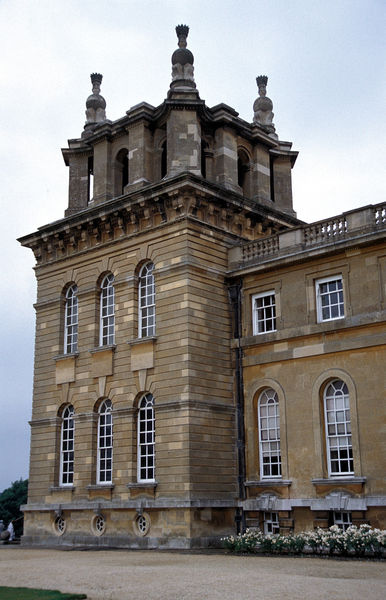
Titel: Südfassade, südwestlicher Eckturm
Künstler: John Vanbrugh
Standort: Woodstock, Oxfordshire
Institution: Blenheim Palace
Schlagwörter: blau, himmel, weiß, wolken, gelb, grün, ocker, sand, ausschnitt, blumen, braun, fenster, frankreich, grau, säule, säulen, anlage, dach, gebäude, gras, haus, park, rasen, rosen, rot, schloss, weg, wiese, beige, architektur, barock, rahmen, sockel, stein, steine, brüstung, büsche, adel, drei, pflanzen, england, renaissance, rund, turm, amphore, garten, deutschland, balkon, farbig, ecke, ansicht, fassade, mauer, sprossenfenster, ziegel, hecke, hof, platz, rundbogen, detail, symmetrie, ramen, geländer, zinnen, anbau, foto, fotografie, bögen, blühen, fugen, eckig, rechteck, sprossen, palast, rundfenster, balustrade, mauerwerk, seite, kathedrale, photo, rustika, schoss, gesims, sandstein, rundbögen, beet, rabatte, kellerfenster, pavillon, fotographie, ziege, landsitz, klassisch, bauwerk, aufbau, versailles, attika, seitenflügel, rundbogenfenster, sockelzone, rustica, balluster, bogenfenster, dachaufsätze, dachaufbau, gebäudeflügel, sprosen, sprosenfenster, geläander, klassizischtisch